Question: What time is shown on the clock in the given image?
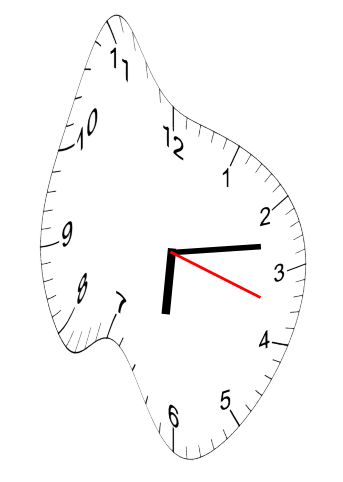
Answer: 06:13:18